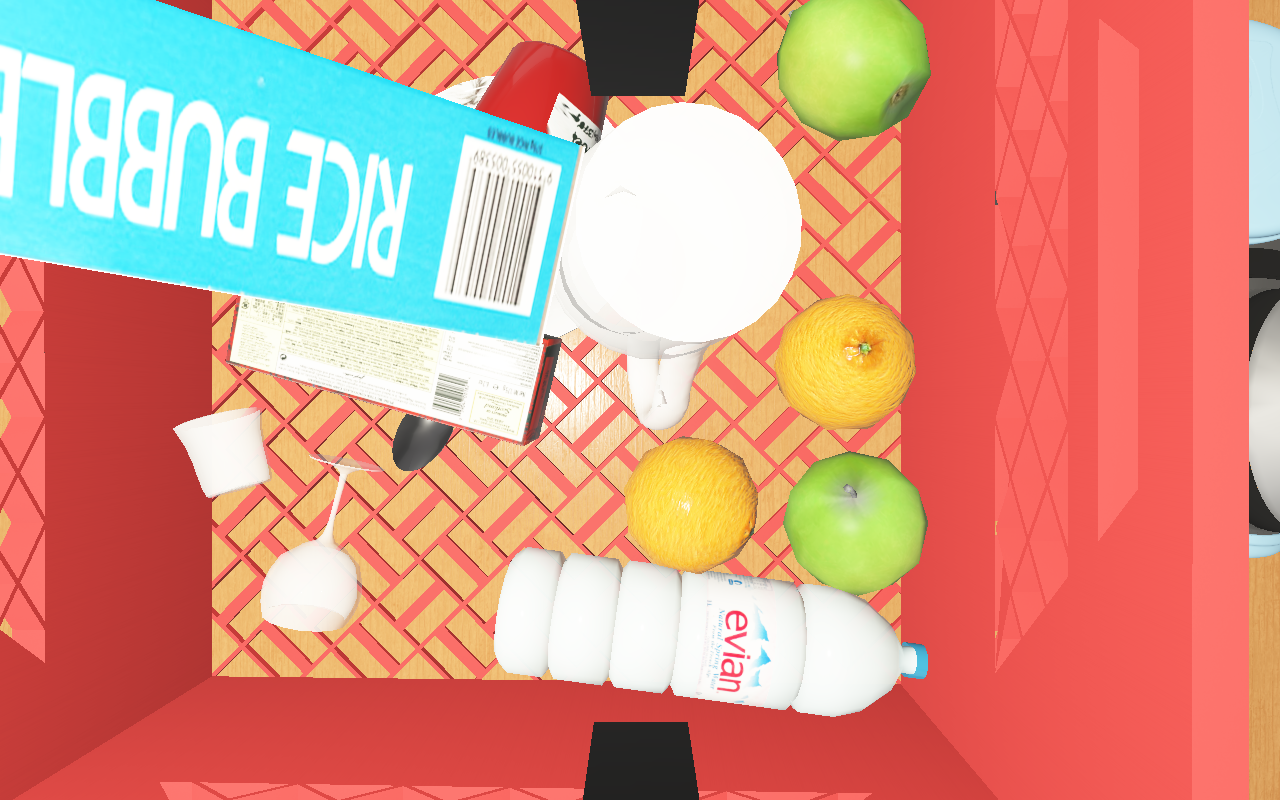
Objects in the scene:
carafe
water bottle
apple
apple
orange
orange
spoon
plate
glass
wineglass
honey jar
jam jar
biscuit box